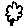
Label: tree